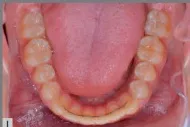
Intraoral photographs. At 18-month retention.
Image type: medical_photograph (oral_photograph)